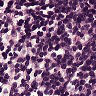
Metastatic tissue present: no